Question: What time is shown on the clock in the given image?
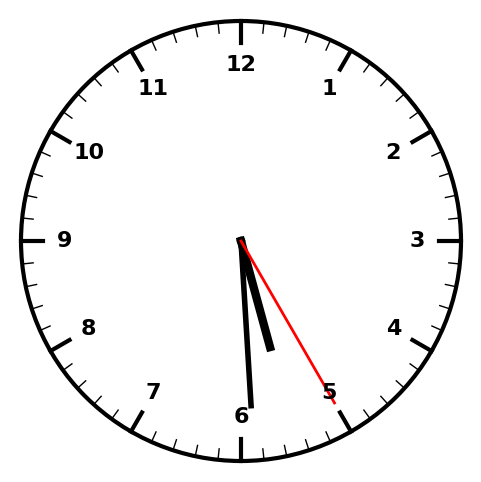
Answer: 05:29:25